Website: walmart
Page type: cart
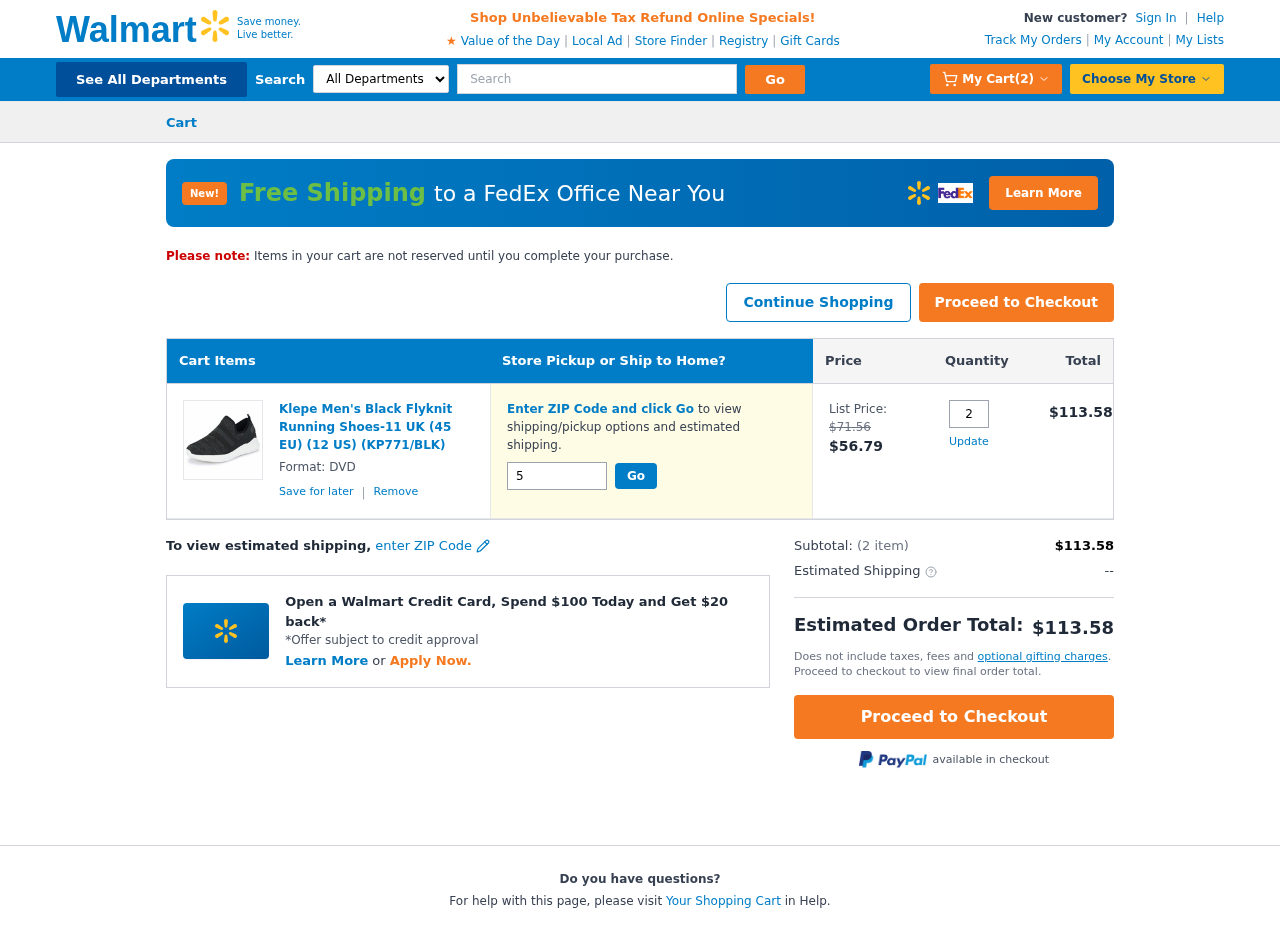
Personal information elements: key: PII_POSTCODE
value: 58535
Product elements: key: PRODUCT1_NAME
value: Klepe Men's Black Flyknit Running Shoes-11 UK (45 EU) (12 US) (KP771/BLK)
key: PRODUCT1_PRICE
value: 56.79
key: PRODUCT1_QUANTITY
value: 2
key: PRODUCT1_ORIGINAL_PRICE
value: $71.56
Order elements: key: ORDER_NUM_ITEMS
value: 2
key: ORDER_SUBTOTAL
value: $113.58
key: ORDER_TOTAL
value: $113.58
Search elements: key: HEADER_SEARCH
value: Search